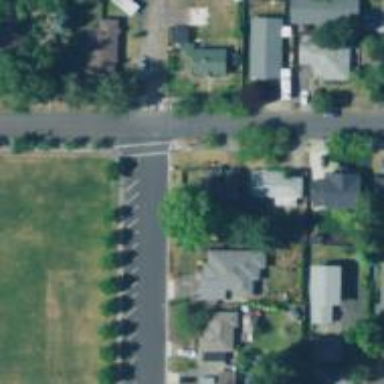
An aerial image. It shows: Residential road with asphalt surface and sidewalk on the left.